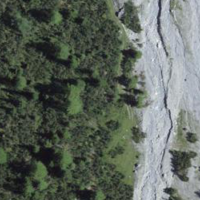
EUNIS habitat code: 31
Species observed at this site:
Rubus saxatilis